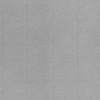
Label: dusty